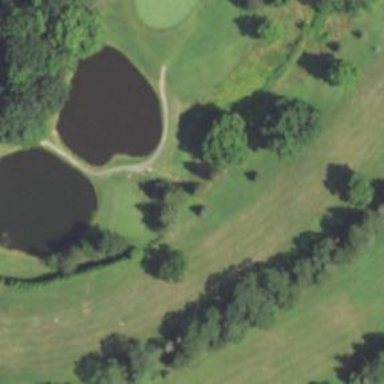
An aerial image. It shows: Scenic golf fairway.